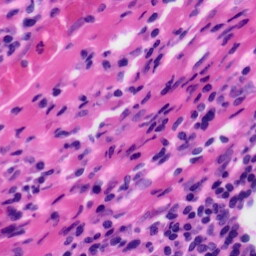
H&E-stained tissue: Tonsil